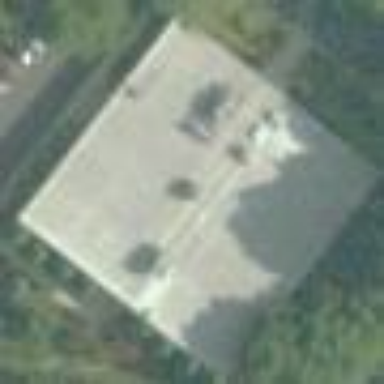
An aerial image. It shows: Commercial building.